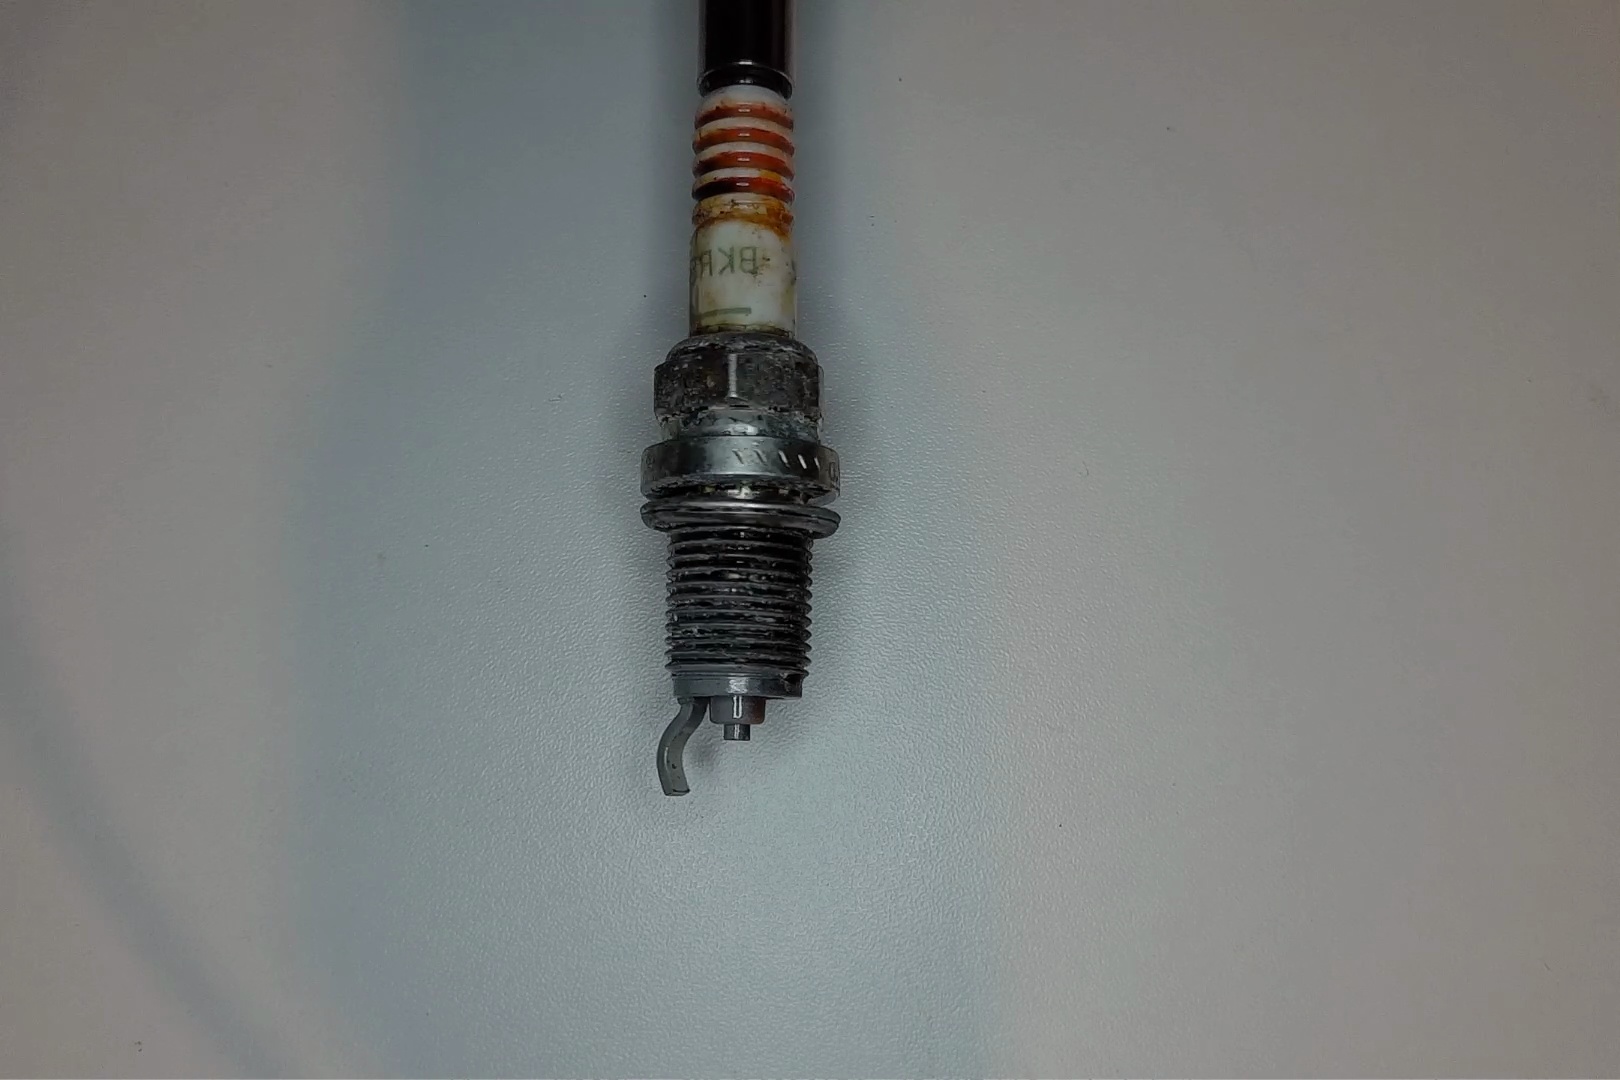
Label: anomaly